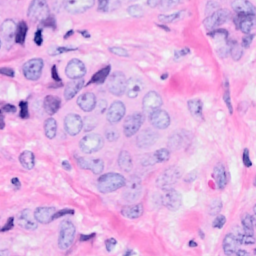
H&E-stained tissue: Breast